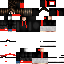
A female human skin with dark skin, wearing brown long hair dressed in a red hoodie and red pants, featuring a closed mouth.